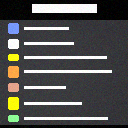
Screen state: on